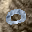
Label: 0